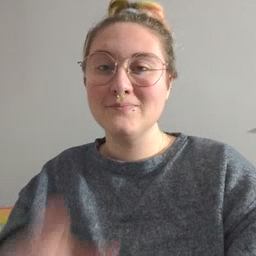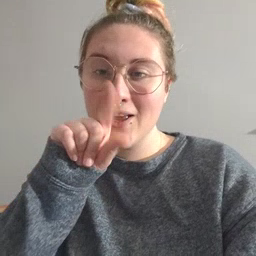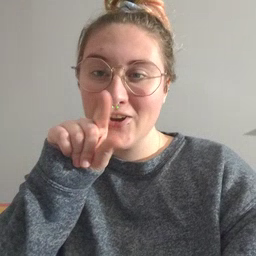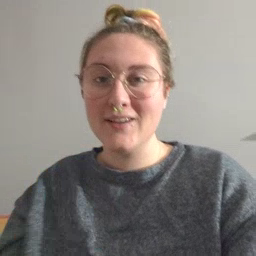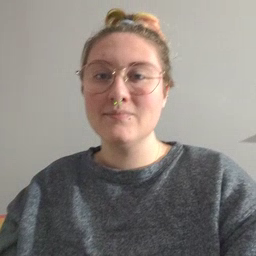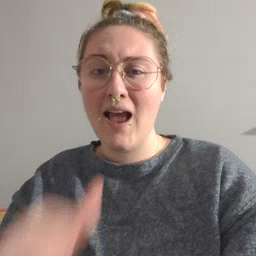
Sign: bird